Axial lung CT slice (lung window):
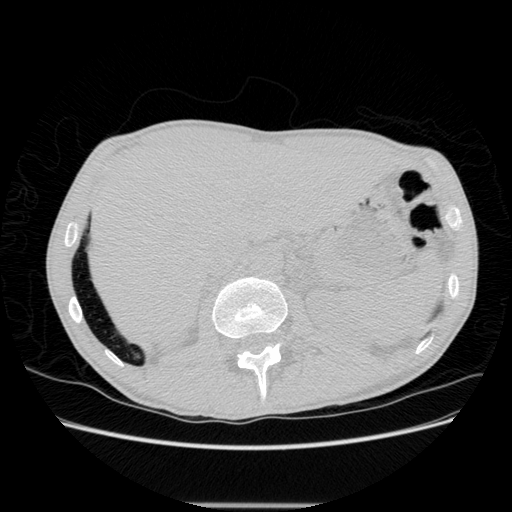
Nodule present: no